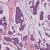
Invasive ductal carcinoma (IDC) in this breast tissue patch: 1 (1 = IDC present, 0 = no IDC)